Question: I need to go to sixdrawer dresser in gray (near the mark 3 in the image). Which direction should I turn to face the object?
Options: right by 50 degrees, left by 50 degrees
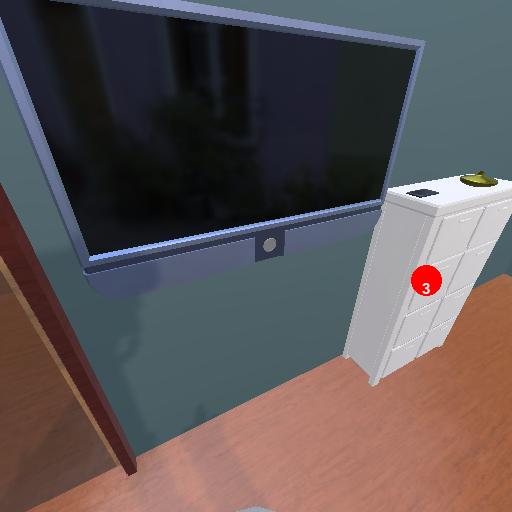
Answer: right by 50 degrees